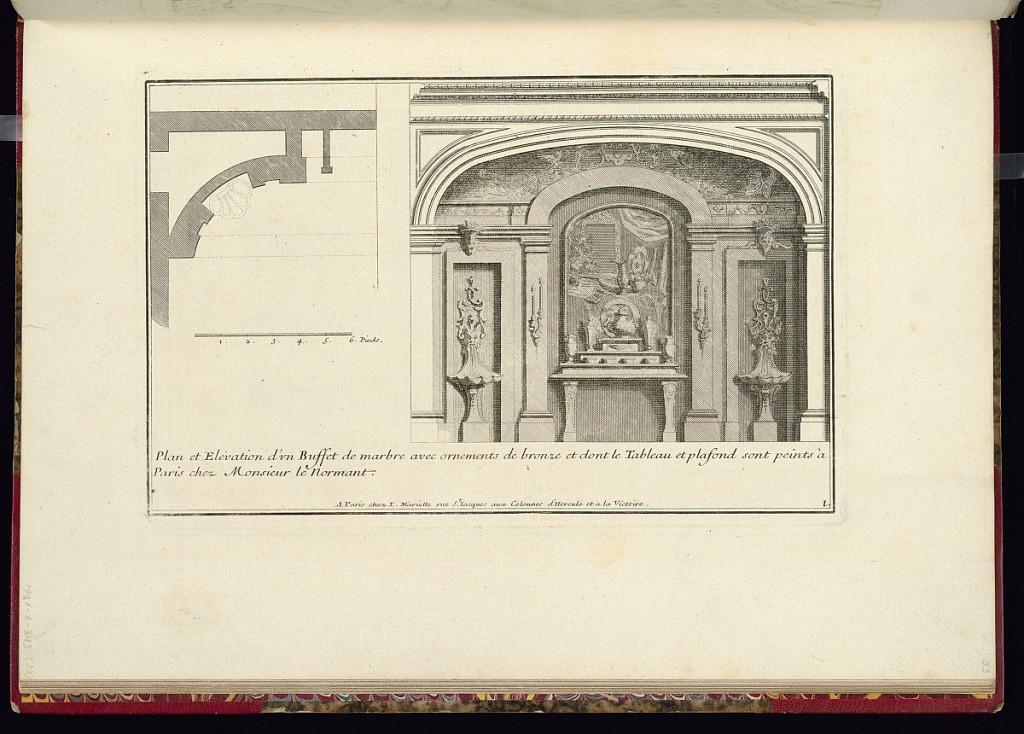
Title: Plan et Elevation d'un Buffet de marbre avec ornements de bronze et dont le Tableau et plafond sont peints à Paris chez Monsieur le Normant
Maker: Jean Mariette, French, 1660–1742
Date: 1686-1710
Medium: Etching and engraving on paper
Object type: Print
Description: The plate situates the plan of a marble buffet on the left side of the plate, with a scale below of "6 Pieds." The elevation of the inset sideboard on the right features a table topped by five vases in front of a large still-life panel. The engaged columns on either side have mounted candelabra. The panels on either side feature bronze ornamentation with grotesque masks and scalloped bowls. The plate is numbered but not signed.